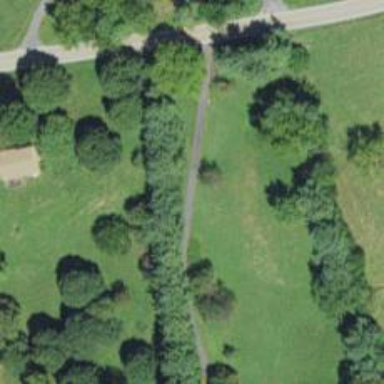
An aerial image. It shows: Driveway.